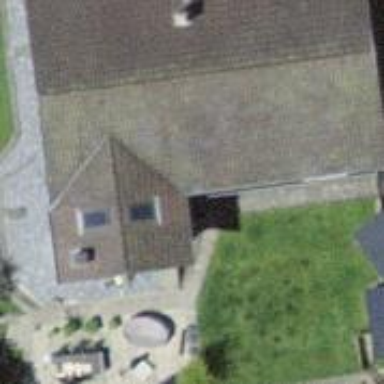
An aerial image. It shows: Gabled roof on residential building.